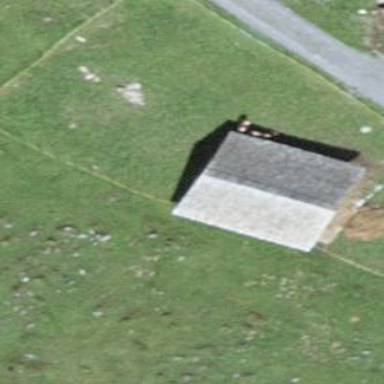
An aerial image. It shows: Farm auxiliary building.